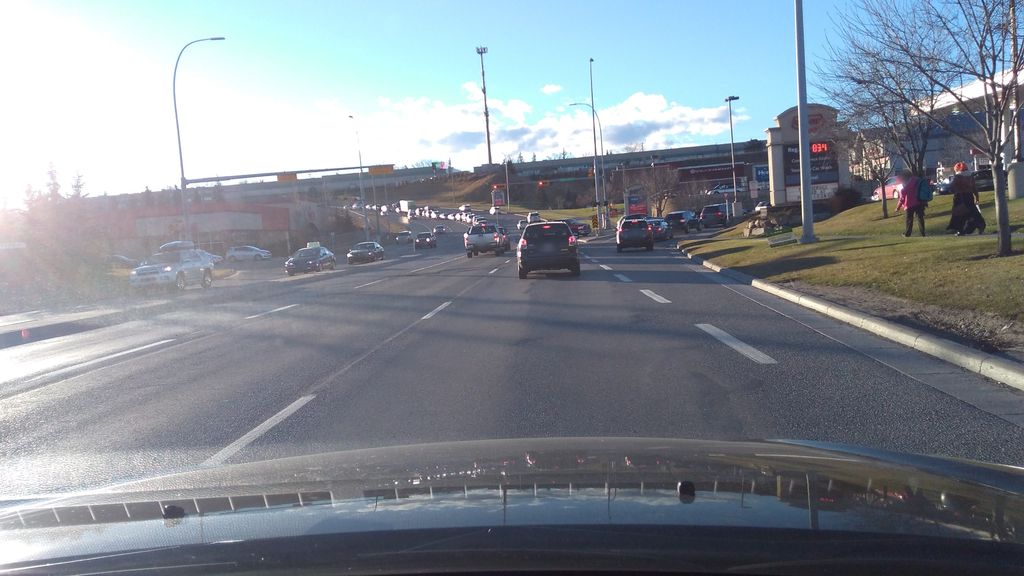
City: calgary